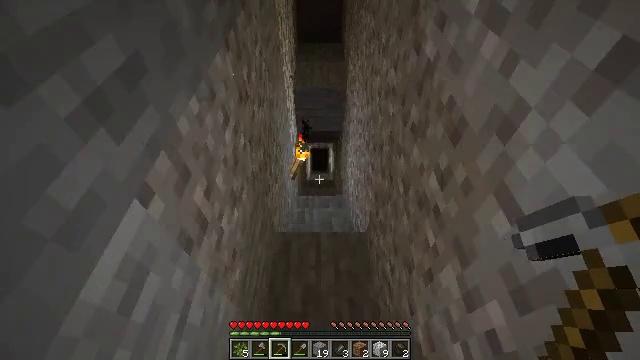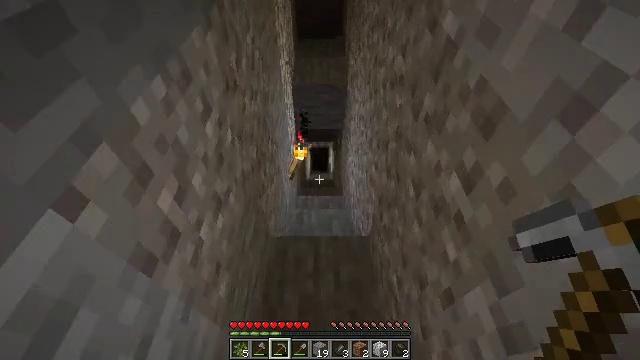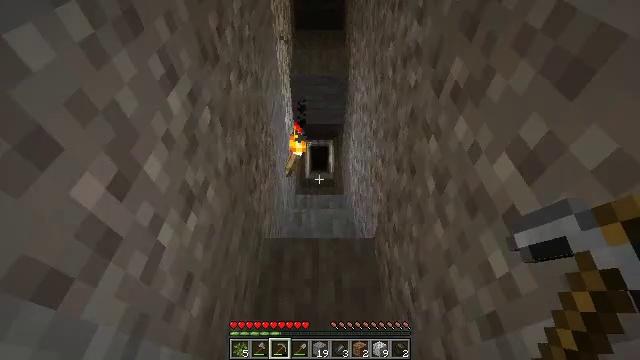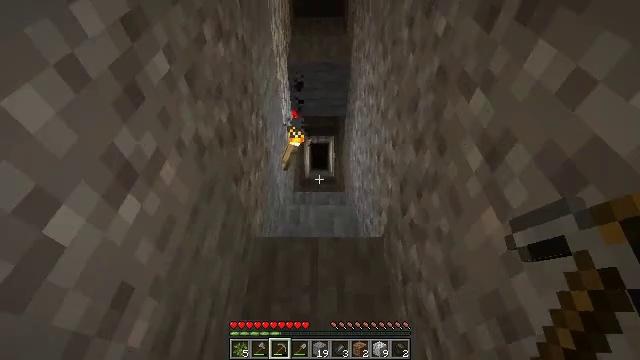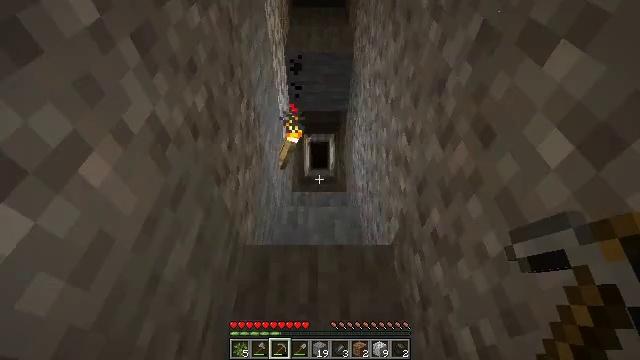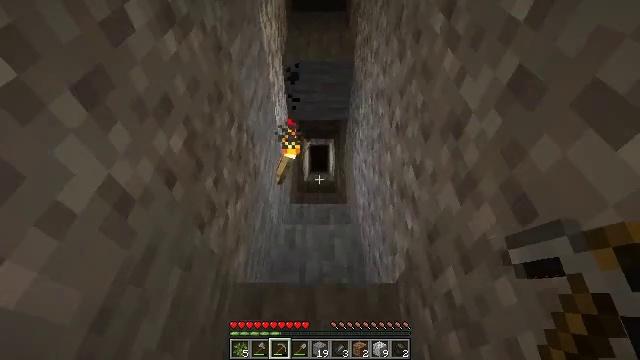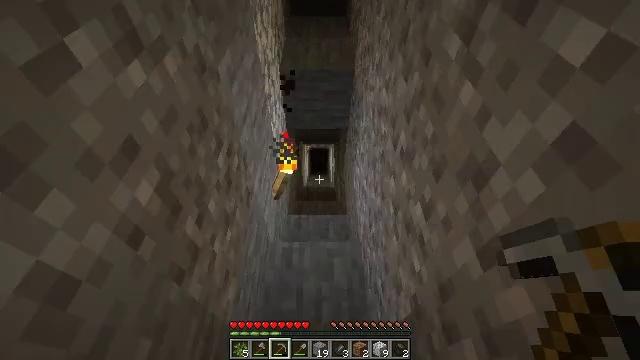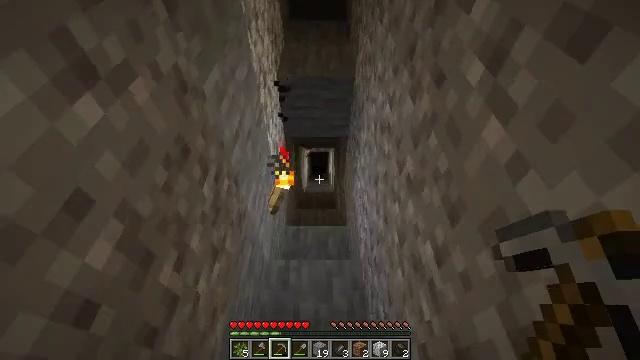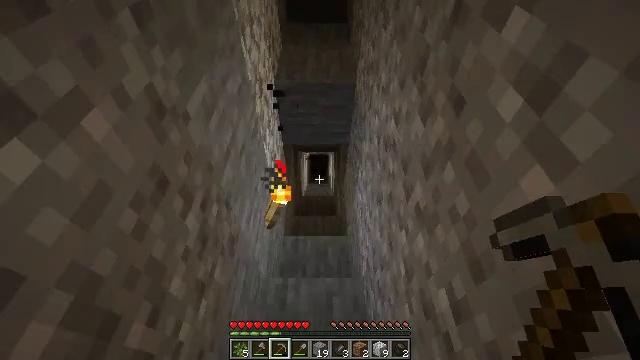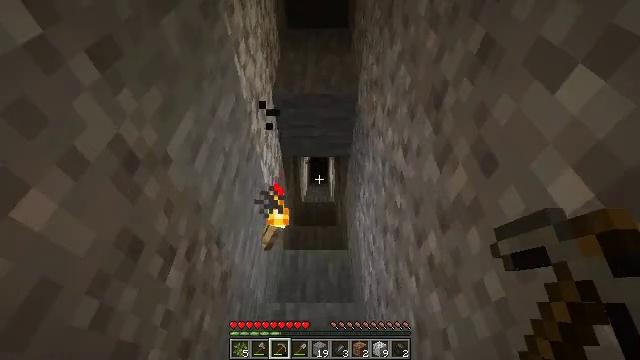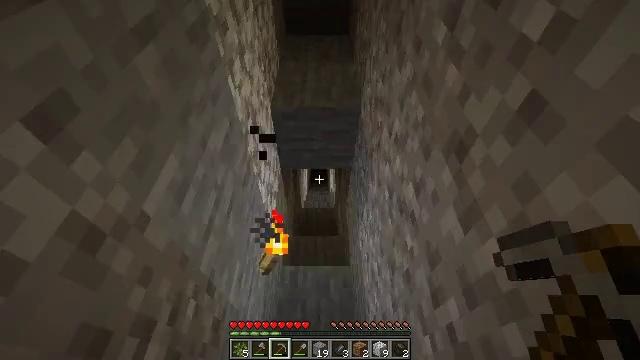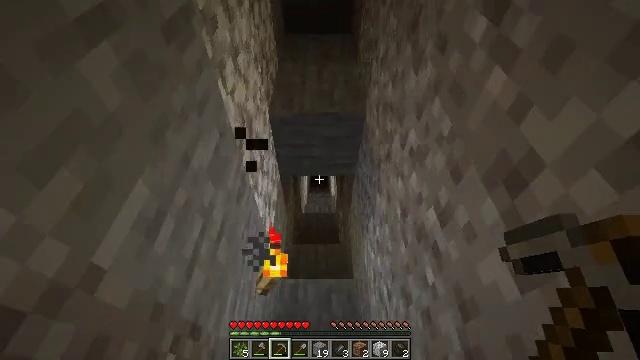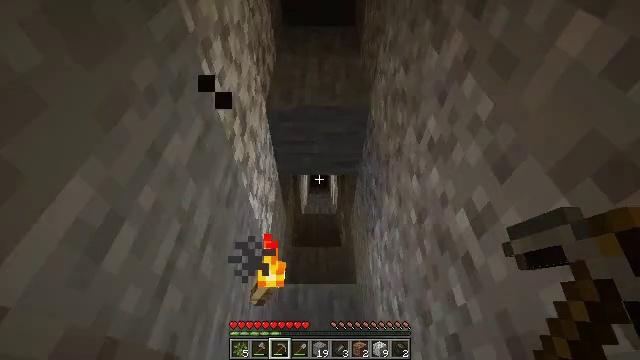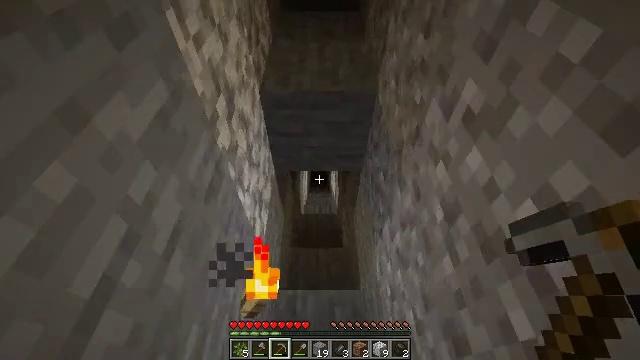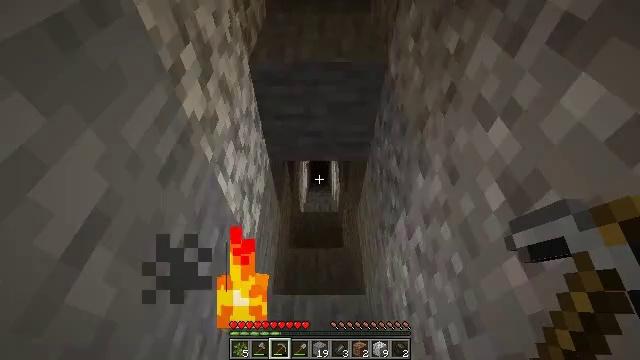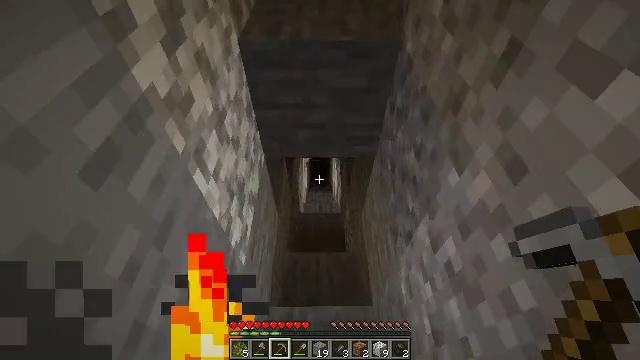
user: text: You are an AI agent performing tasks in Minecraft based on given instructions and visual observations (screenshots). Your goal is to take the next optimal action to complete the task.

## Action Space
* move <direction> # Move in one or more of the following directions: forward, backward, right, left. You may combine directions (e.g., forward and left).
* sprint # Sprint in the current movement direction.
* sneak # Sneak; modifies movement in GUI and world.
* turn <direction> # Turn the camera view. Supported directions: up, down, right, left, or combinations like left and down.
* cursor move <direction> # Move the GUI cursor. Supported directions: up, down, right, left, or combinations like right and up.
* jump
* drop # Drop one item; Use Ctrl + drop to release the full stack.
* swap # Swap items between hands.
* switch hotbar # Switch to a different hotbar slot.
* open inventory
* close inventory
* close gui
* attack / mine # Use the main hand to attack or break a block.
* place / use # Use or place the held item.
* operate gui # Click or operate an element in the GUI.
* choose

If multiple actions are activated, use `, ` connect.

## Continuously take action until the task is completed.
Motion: motion action
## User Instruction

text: Dig up the stone with a tool.
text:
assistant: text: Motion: move forward
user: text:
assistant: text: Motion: move forward
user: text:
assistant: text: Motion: move forward
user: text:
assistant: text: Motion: move forward
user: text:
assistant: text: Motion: move forward
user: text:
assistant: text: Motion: move forward
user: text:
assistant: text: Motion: move forward
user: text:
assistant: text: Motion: move forward
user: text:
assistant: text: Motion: move forward
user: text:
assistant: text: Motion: move forward
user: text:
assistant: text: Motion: move forward
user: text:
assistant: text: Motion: move forward
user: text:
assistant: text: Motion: move forward
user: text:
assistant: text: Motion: move forward
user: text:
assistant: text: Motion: move forward
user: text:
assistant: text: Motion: move forward
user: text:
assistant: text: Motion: move forward
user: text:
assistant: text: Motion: move forward
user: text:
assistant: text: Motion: move forward
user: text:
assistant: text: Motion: move forward
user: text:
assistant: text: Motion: move forward
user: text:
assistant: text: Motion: move forward
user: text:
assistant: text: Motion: move forward
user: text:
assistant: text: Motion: move forward
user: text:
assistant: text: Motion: move forward
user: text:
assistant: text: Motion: move forward
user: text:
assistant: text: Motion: move forward
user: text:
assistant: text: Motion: move forward
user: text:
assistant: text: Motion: move forward
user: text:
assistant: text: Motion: move forward